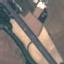
Land use / land cover: Highway